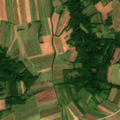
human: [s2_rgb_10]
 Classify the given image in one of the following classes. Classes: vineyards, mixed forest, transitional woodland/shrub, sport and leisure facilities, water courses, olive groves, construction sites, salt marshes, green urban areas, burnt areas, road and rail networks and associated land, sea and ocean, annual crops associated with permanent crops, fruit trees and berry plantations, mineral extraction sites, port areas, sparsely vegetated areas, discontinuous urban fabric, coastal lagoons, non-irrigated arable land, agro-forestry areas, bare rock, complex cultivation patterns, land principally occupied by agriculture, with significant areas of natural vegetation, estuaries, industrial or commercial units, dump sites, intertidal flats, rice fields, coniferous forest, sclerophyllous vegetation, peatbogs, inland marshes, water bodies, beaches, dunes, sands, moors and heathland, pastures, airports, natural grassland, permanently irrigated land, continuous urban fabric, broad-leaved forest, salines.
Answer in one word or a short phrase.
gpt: non-irrigated arable land, complex cultivation patterns, broad-leaved forest